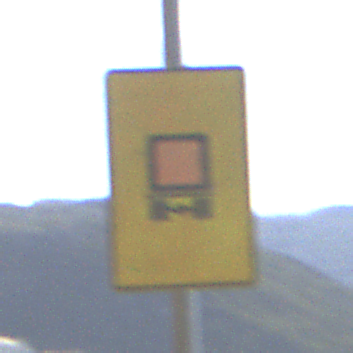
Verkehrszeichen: KennzeichnungspflichtigeFahrzeugeGefaehrlicheGueterOhnePfeilsymbol
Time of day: MorningAfternoon
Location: Outdoor (RoadRail)
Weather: PartlyCloudy
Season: NotSpecified
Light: Natural